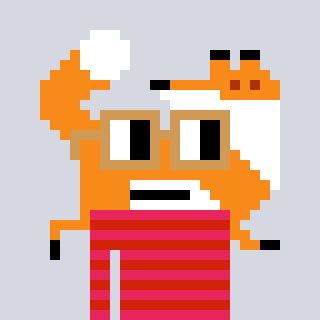
a pixel art character with square brown glasses, a fox-shaped head and a red-colored body on a cool background